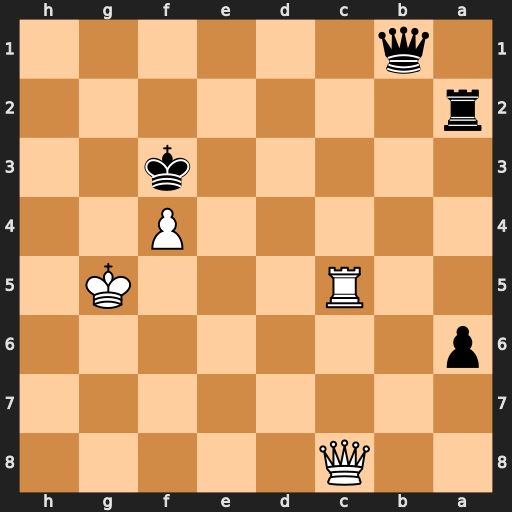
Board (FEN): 2Q5/8/p7/2R3K1/5P2/5k2/r7/1q6
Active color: b
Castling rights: -
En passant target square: -
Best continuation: Rg2+ Kf6 Qg6+